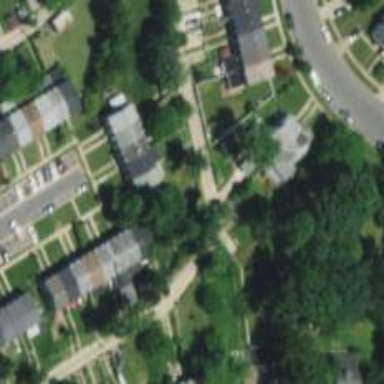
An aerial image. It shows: Alley classified as service road.